Aerial crown-view tile of a tropical tree (Barro Colorado Island, Panama), acquired 20240611:
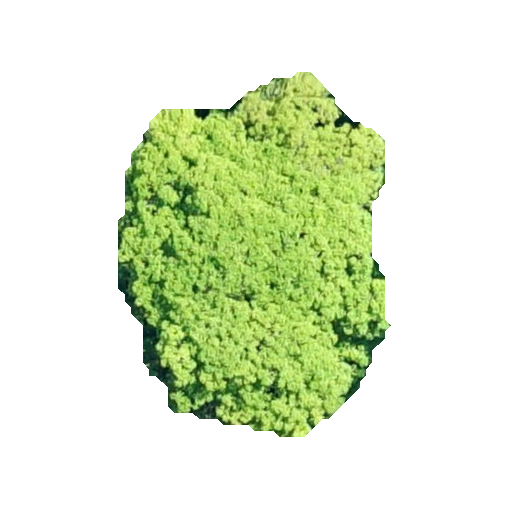
Species: Astronium graveolens
GBIF accepted scientific name: Astronium graveolens
Crown area: 118.609 m²